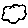
Label: cloud